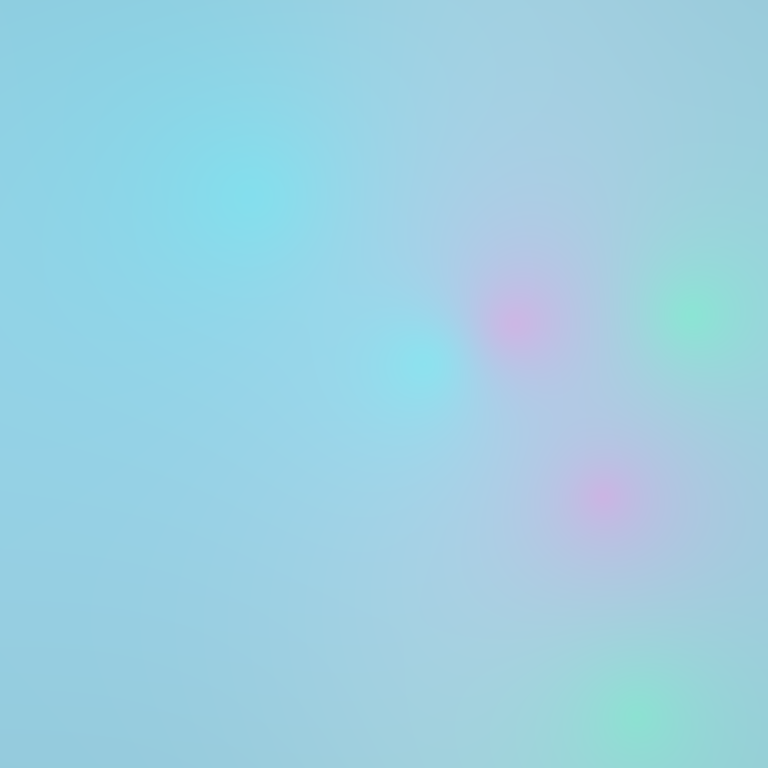
Abstract light effect, smooth gradient from soft blue to gentle pink, serene atmosphere, diffuse glow, no room, no furniture, no objects.